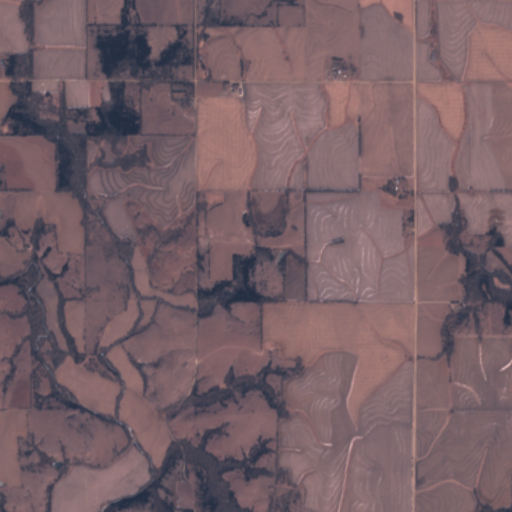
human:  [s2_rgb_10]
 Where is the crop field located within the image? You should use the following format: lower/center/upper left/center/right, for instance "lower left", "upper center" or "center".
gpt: The crop field is located in the upper right of the image.
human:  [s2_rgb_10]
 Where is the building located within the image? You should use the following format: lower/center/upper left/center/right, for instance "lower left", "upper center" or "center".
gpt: The building is located in the upper right of the image.
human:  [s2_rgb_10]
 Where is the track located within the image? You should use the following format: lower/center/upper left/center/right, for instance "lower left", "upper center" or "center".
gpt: There is no track in the image.